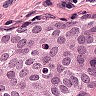
Metastatic tissue present: yes